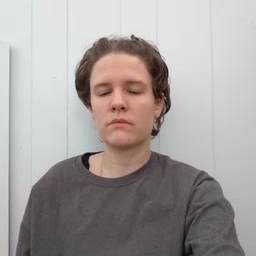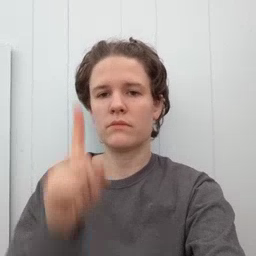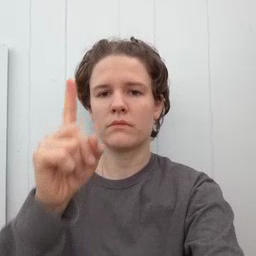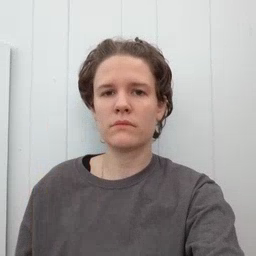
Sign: up